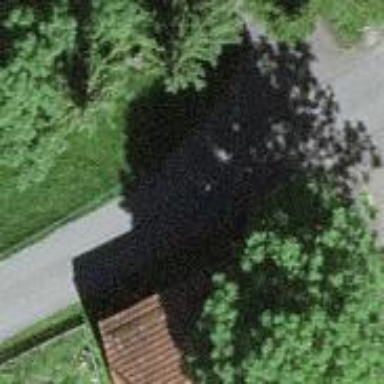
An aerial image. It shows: Barn.